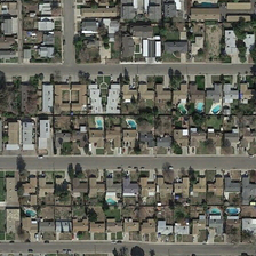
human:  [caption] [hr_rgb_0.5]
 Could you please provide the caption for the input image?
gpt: the roof of this dense residential area is mostly white .

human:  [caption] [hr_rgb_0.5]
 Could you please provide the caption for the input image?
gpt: A large number of luxury houses.

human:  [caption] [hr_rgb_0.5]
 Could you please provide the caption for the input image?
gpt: a large collection of residential luxury.

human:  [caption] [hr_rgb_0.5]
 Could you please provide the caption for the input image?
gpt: Large collection of luxury houses.

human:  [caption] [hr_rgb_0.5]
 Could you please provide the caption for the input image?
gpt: the roof of this dense residential area is mostly white .